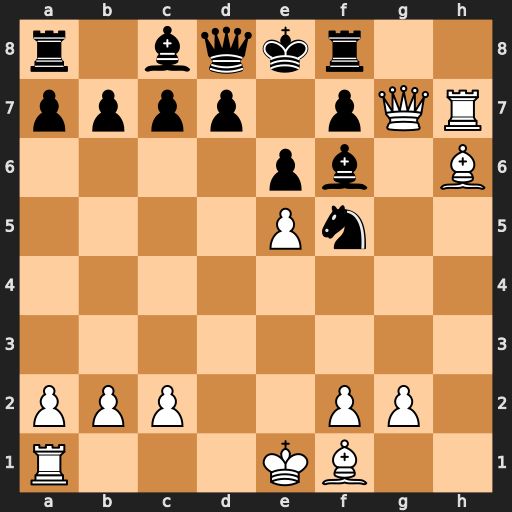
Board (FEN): r1bqkr2/pppp1pQR/4pb1B/4Pn2/8/8/PPP2PP1/R3KB2
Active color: w
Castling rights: Qq
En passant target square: -
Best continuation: Qxf8#